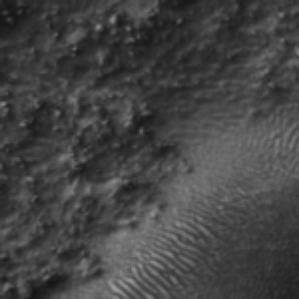
Label: frost